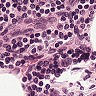
Metastatic tissue present: no